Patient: sex M, age 58
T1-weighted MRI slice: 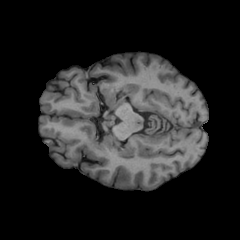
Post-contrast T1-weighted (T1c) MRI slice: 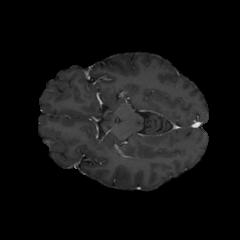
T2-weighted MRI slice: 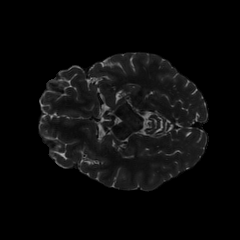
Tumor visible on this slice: no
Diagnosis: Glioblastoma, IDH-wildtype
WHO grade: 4